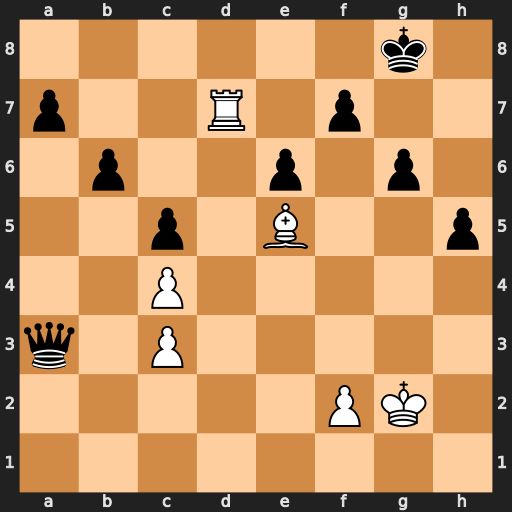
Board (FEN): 6k1/p2R1p2/1p2p1p1/2p1B2p/2P5/q1P5/5PK1/8
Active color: w
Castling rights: -
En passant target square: -
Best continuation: Rd8+ Kh7 Rh8#